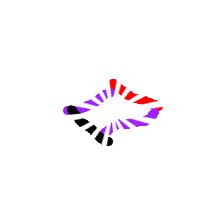
Shape: rhombus